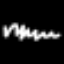
Label: squiggle